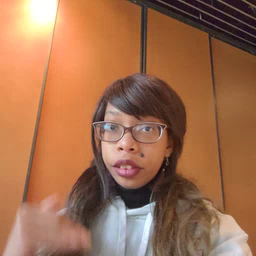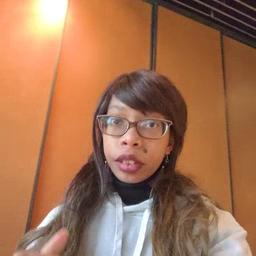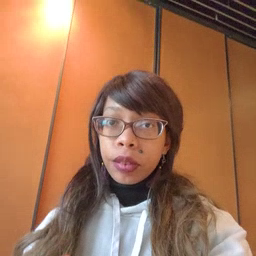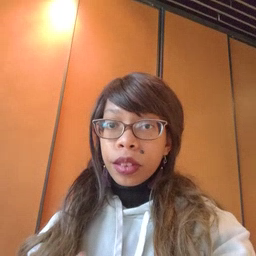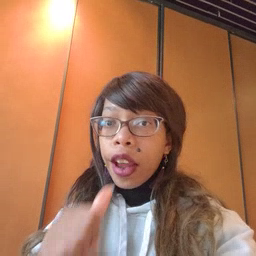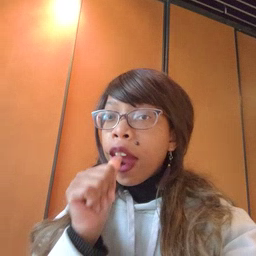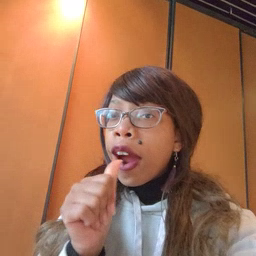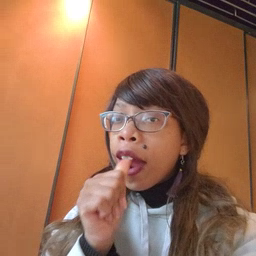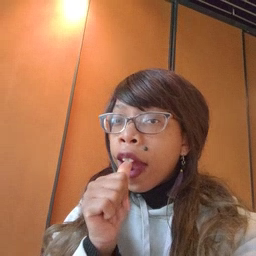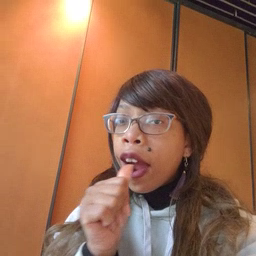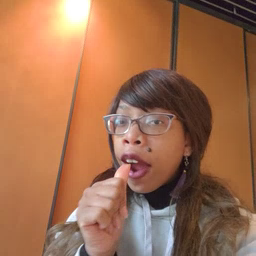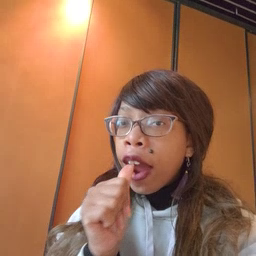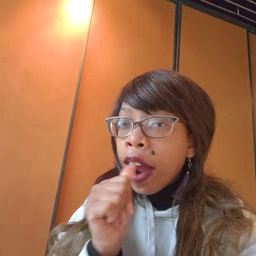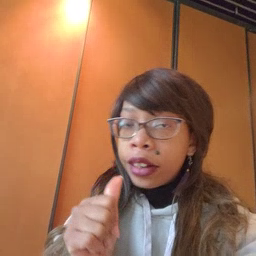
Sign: nuts